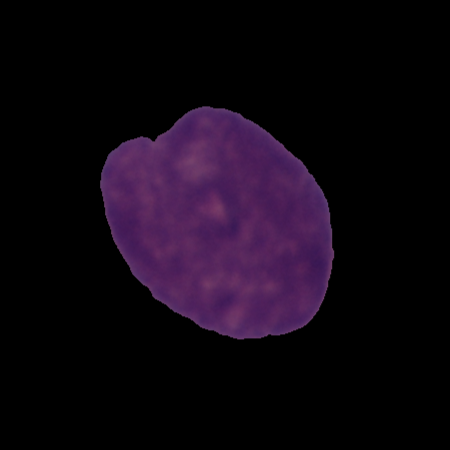
Label: cancer